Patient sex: M
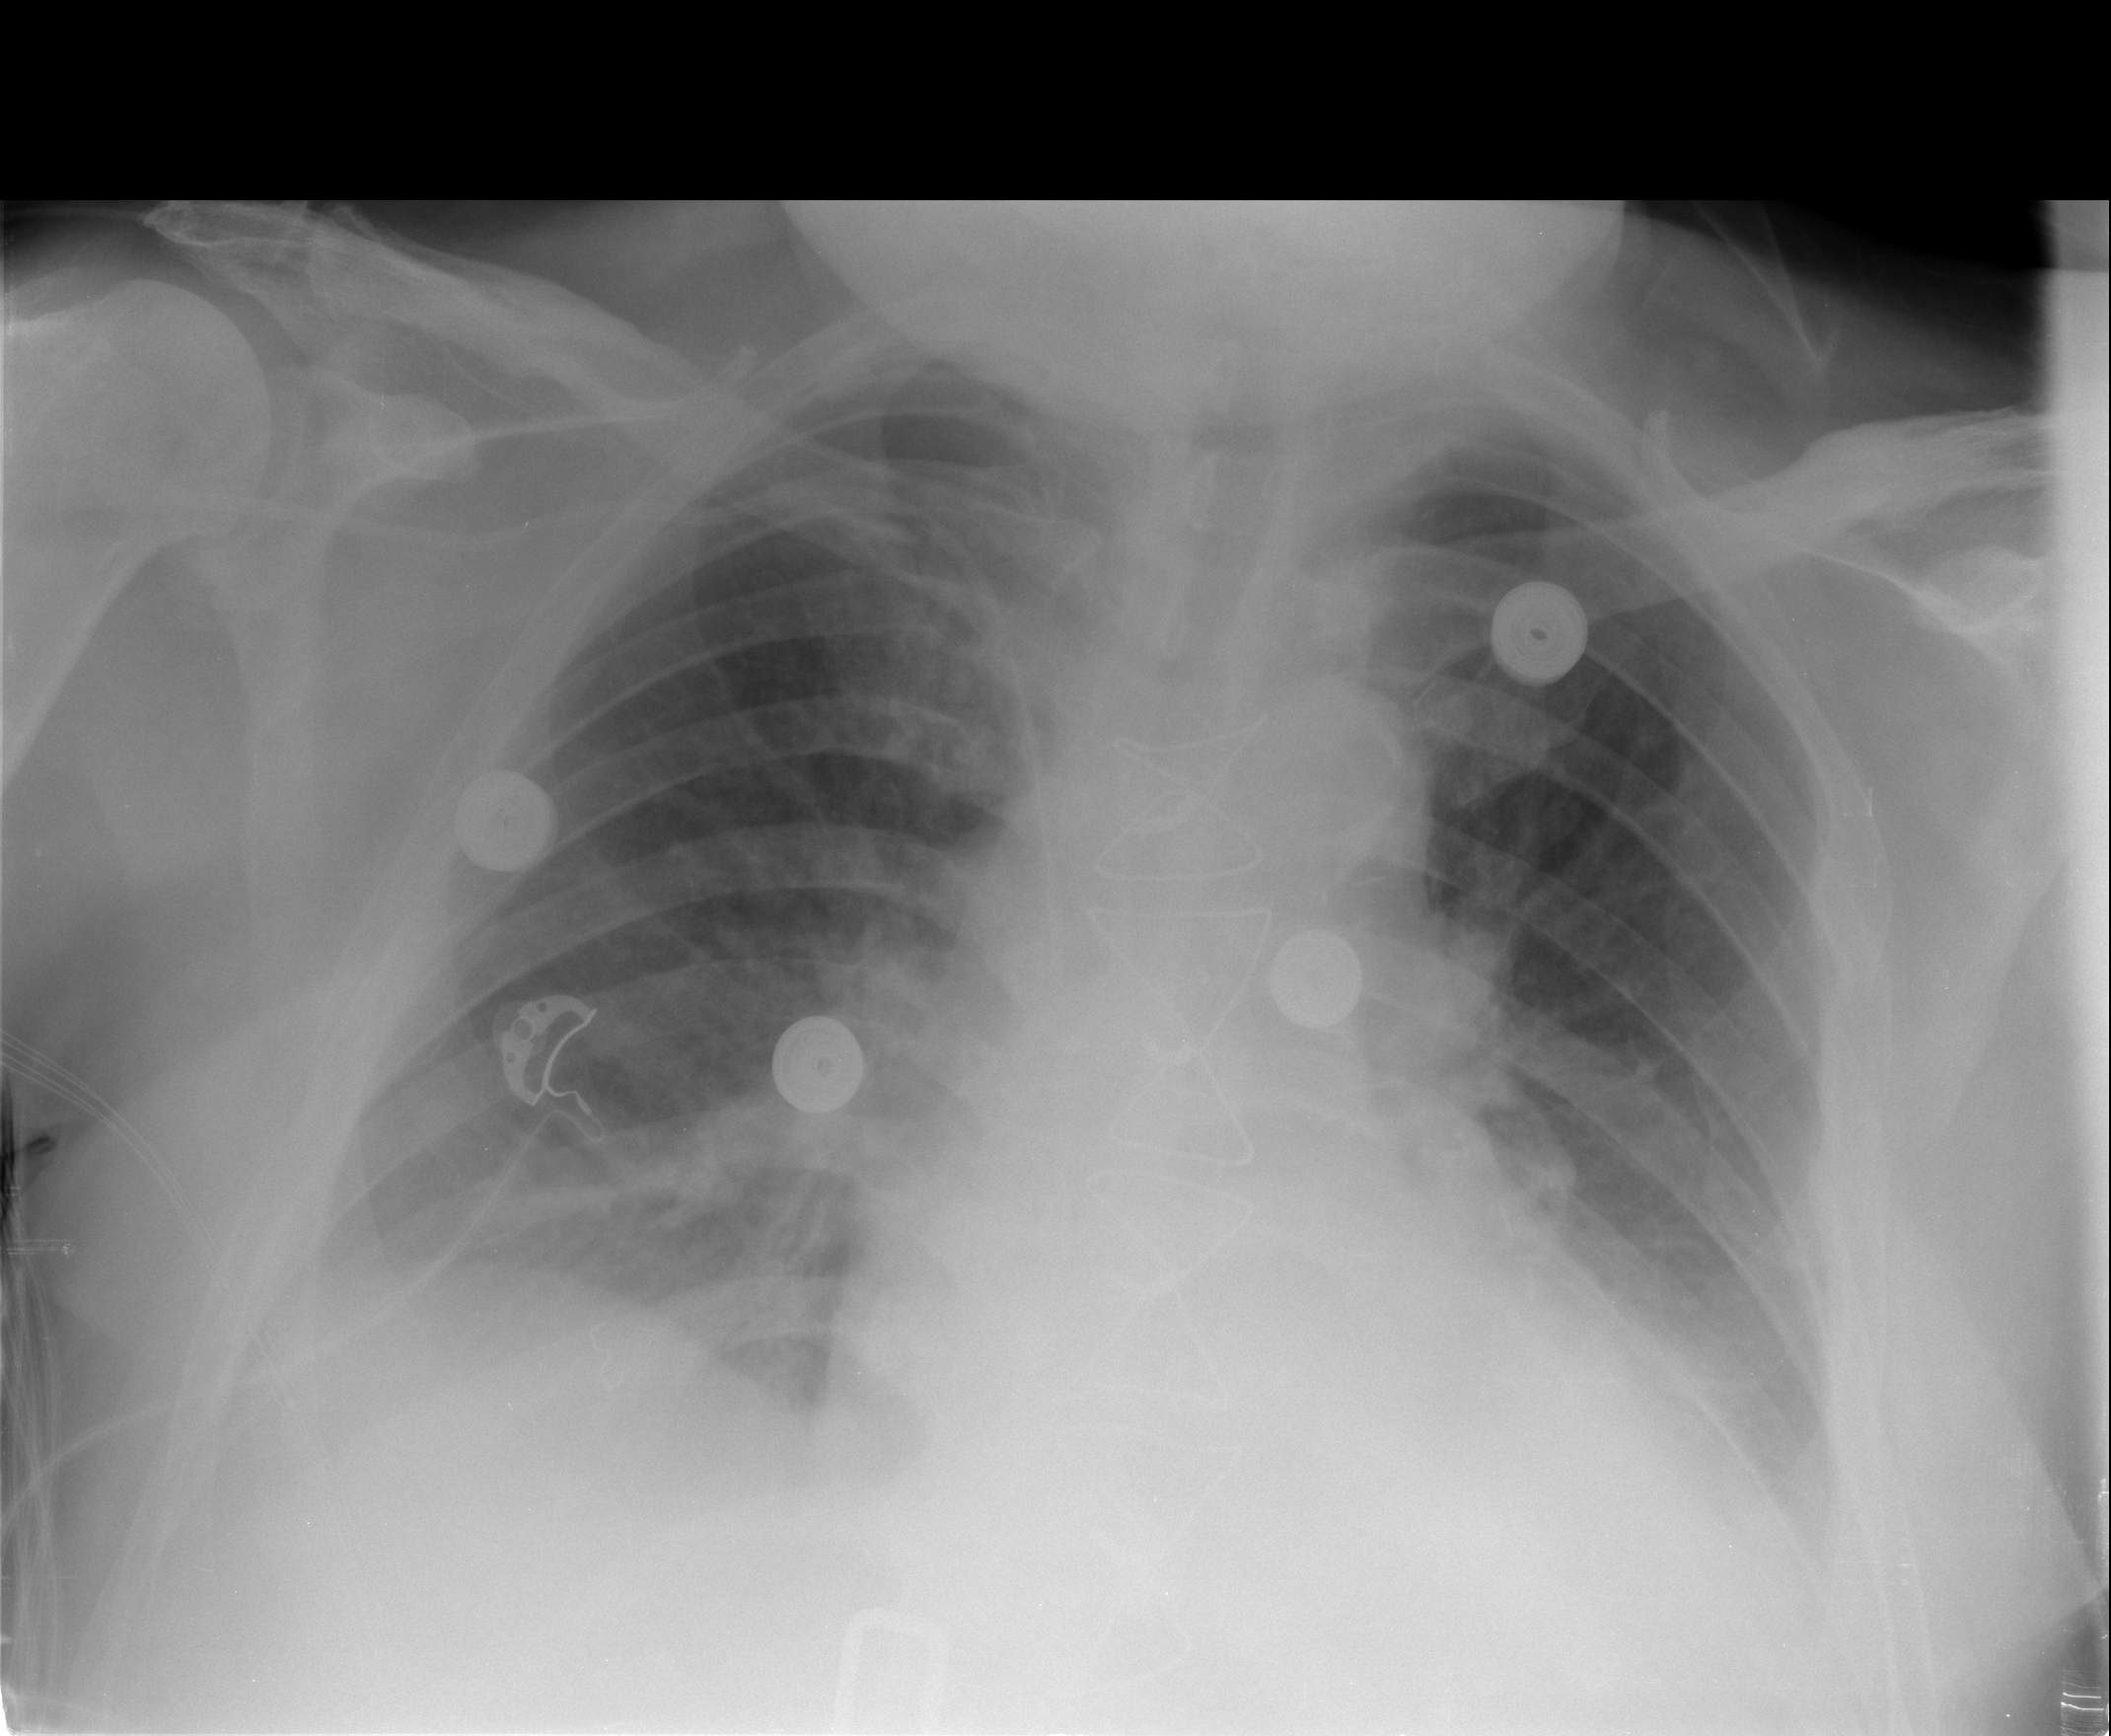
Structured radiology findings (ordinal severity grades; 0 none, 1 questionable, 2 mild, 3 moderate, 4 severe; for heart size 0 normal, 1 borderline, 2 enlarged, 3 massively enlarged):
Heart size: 2
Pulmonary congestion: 2
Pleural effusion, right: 1
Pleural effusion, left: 2
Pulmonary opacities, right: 0
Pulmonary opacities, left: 0
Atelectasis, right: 1
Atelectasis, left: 1